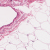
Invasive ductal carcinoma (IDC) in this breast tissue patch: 0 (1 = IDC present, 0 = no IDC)